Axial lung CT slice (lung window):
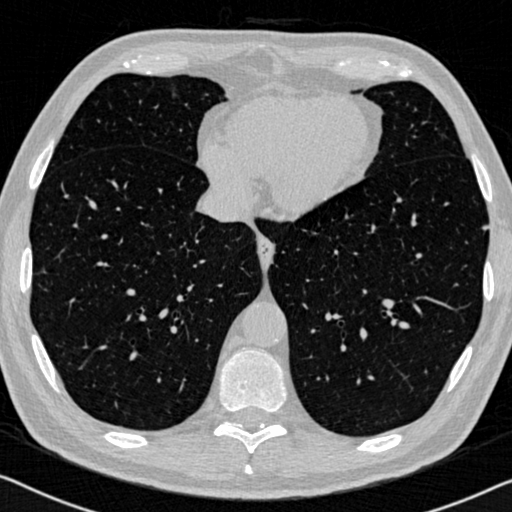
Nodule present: yes
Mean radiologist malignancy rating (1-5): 2.5